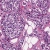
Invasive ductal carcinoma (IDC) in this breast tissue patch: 0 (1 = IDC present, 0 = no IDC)